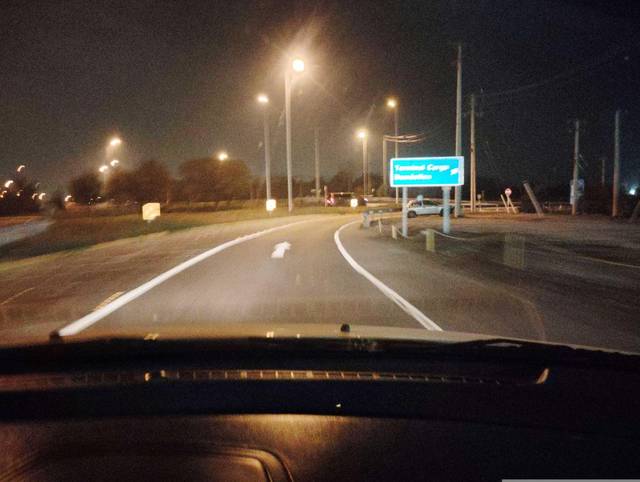
Region: Chile
Coordinates: -33.411, -70.794